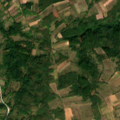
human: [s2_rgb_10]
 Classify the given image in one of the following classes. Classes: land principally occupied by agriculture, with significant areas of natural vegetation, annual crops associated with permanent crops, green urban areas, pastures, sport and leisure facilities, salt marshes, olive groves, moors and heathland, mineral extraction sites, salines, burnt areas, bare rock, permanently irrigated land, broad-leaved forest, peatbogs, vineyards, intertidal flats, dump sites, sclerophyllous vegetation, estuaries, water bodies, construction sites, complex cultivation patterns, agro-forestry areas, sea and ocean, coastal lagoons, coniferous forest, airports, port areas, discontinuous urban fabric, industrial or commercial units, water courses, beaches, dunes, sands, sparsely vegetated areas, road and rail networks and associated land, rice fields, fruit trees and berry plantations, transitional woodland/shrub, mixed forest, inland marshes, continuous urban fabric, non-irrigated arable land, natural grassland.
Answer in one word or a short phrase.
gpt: pastures, complex cultivation patterns, land principally occupied by agriculture, with significant areas of natural vegetation, broad-leaved forest